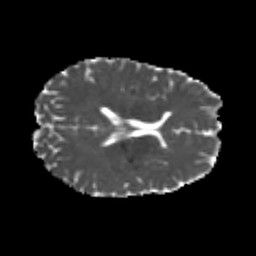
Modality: MD
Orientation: axial
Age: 24
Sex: female
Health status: healthy
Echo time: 0.074 s